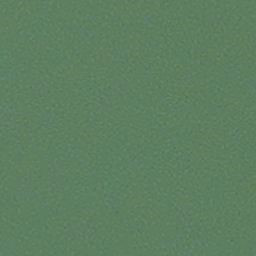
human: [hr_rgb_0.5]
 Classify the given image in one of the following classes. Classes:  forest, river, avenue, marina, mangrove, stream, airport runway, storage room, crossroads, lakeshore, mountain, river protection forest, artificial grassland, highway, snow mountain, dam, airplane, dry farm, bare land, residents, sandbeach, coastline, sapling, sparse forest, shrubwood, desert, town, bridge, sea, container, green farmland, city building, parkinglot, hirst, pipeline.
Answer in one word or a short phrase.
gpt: sea